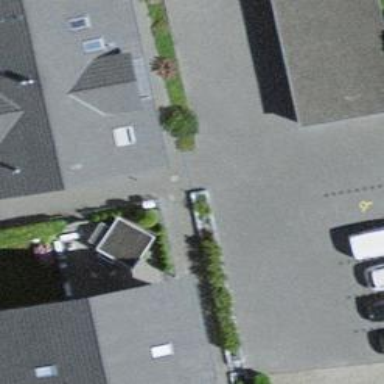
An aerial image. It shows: Bollard.